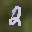
Label: 2